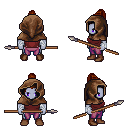
a pixel art fantasy rpg character, male body template, dark elf, purple skin, maroon pirate shirt, magenta pants, brunette short topknot hairstyle, cloth hood, white cloth bandages, brown shoes, spear, four views (front, back, left, right), 2x2 character sprite sheet, small pixel art, hard edges, no anti-aliasing